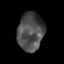
Tissue: skin
Cell type: Epithelial cells
Senescence score: 0.2032
Nuclear area (px): 979
Mean DAPI intensity: 77.01